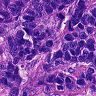
Metastatic tissue present: yes